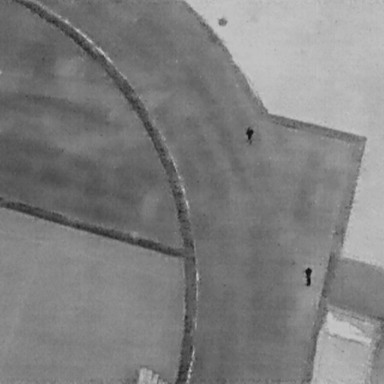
There are two People in the infrared image.